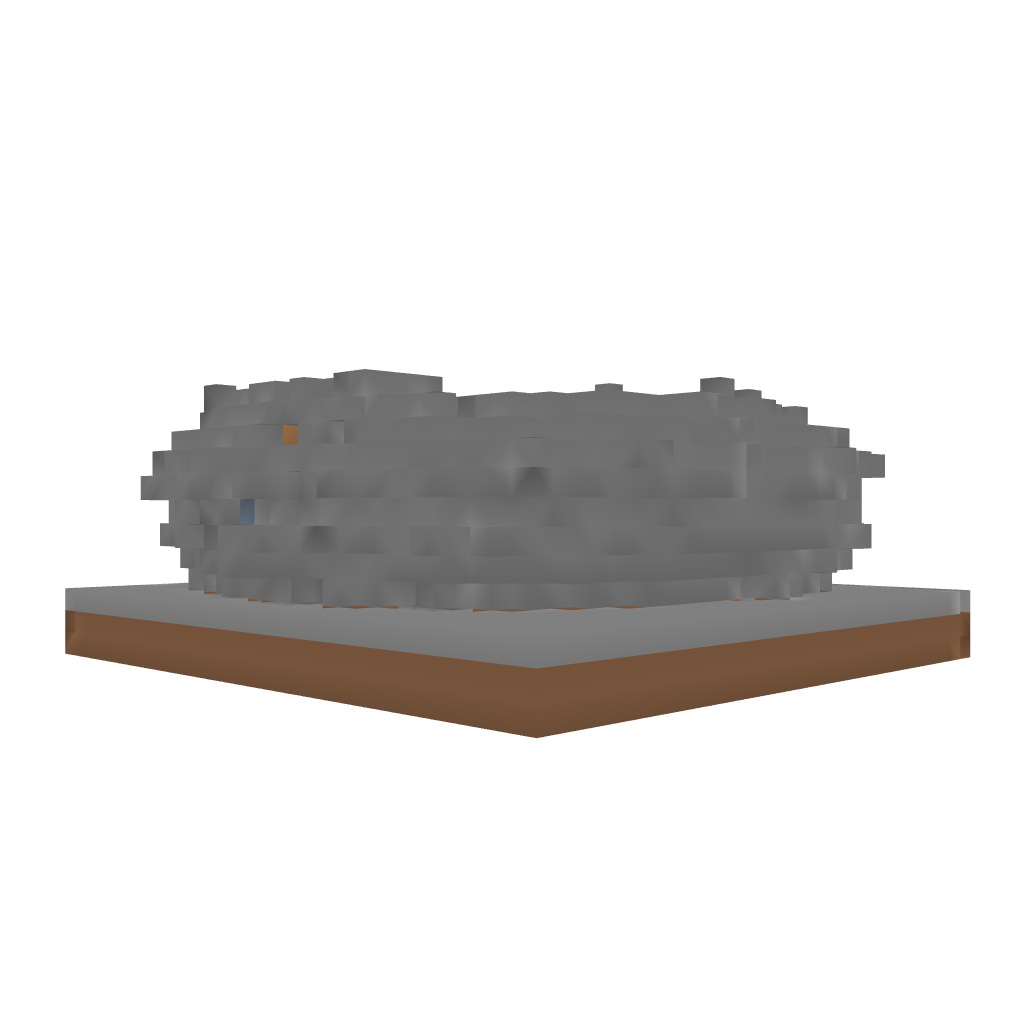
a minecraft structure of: A Nice Spawn :)